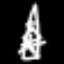
Label: The Eiffel Tower